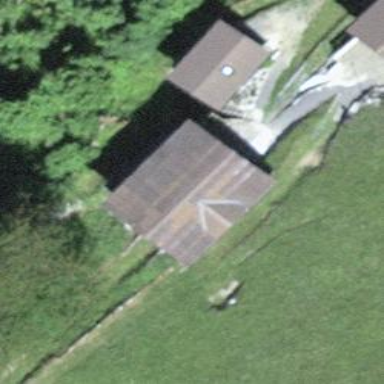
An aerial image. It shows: Barn.